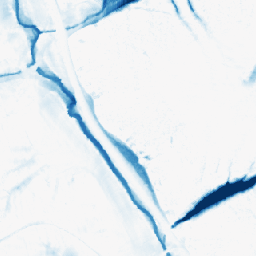
Category: morphological
Decomposition family: morphological_ellipse
Decomposition parameters: operation: closing
width: 30
height: 30
Upsampling method: nearest
Upsampling parameters: scale: 8
Upsampling scale: 8